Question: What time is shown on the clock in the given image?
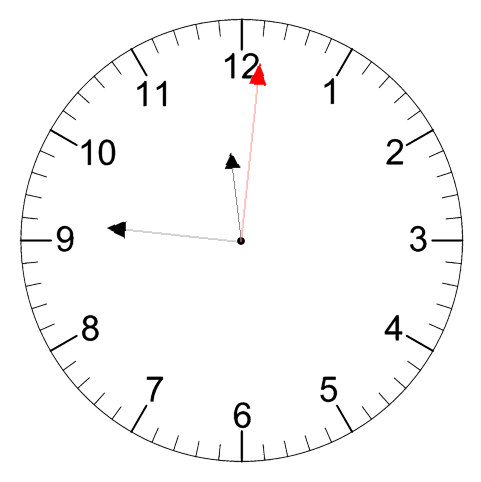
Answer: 11:46:01